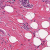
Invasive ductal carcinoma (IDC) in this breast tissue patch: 0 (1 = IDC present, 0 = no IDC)